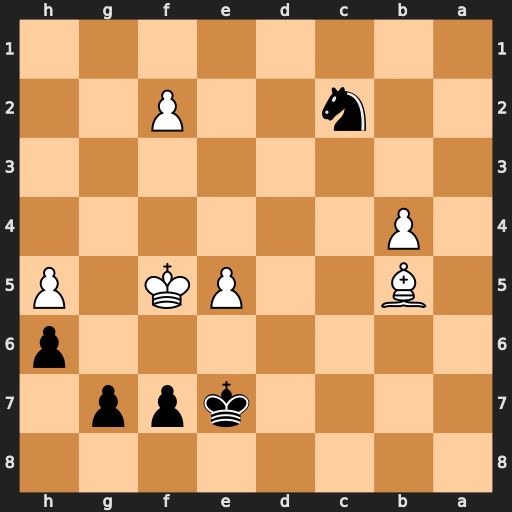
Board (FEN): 8/4kpp1/7p/1B2PK1P/1P6/8/2n2P2/8
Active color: b
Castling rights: -
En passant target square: -
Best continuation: Nd4+ Ke4 Nxb5